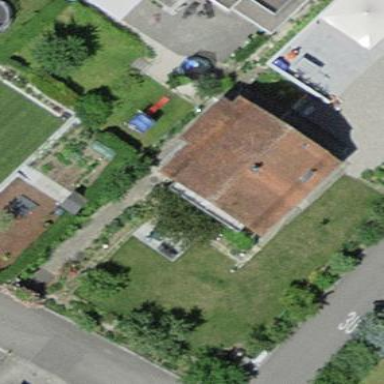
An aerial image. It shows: Building with tiled roof.